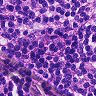
Metastatic tissue present: no